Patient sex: F
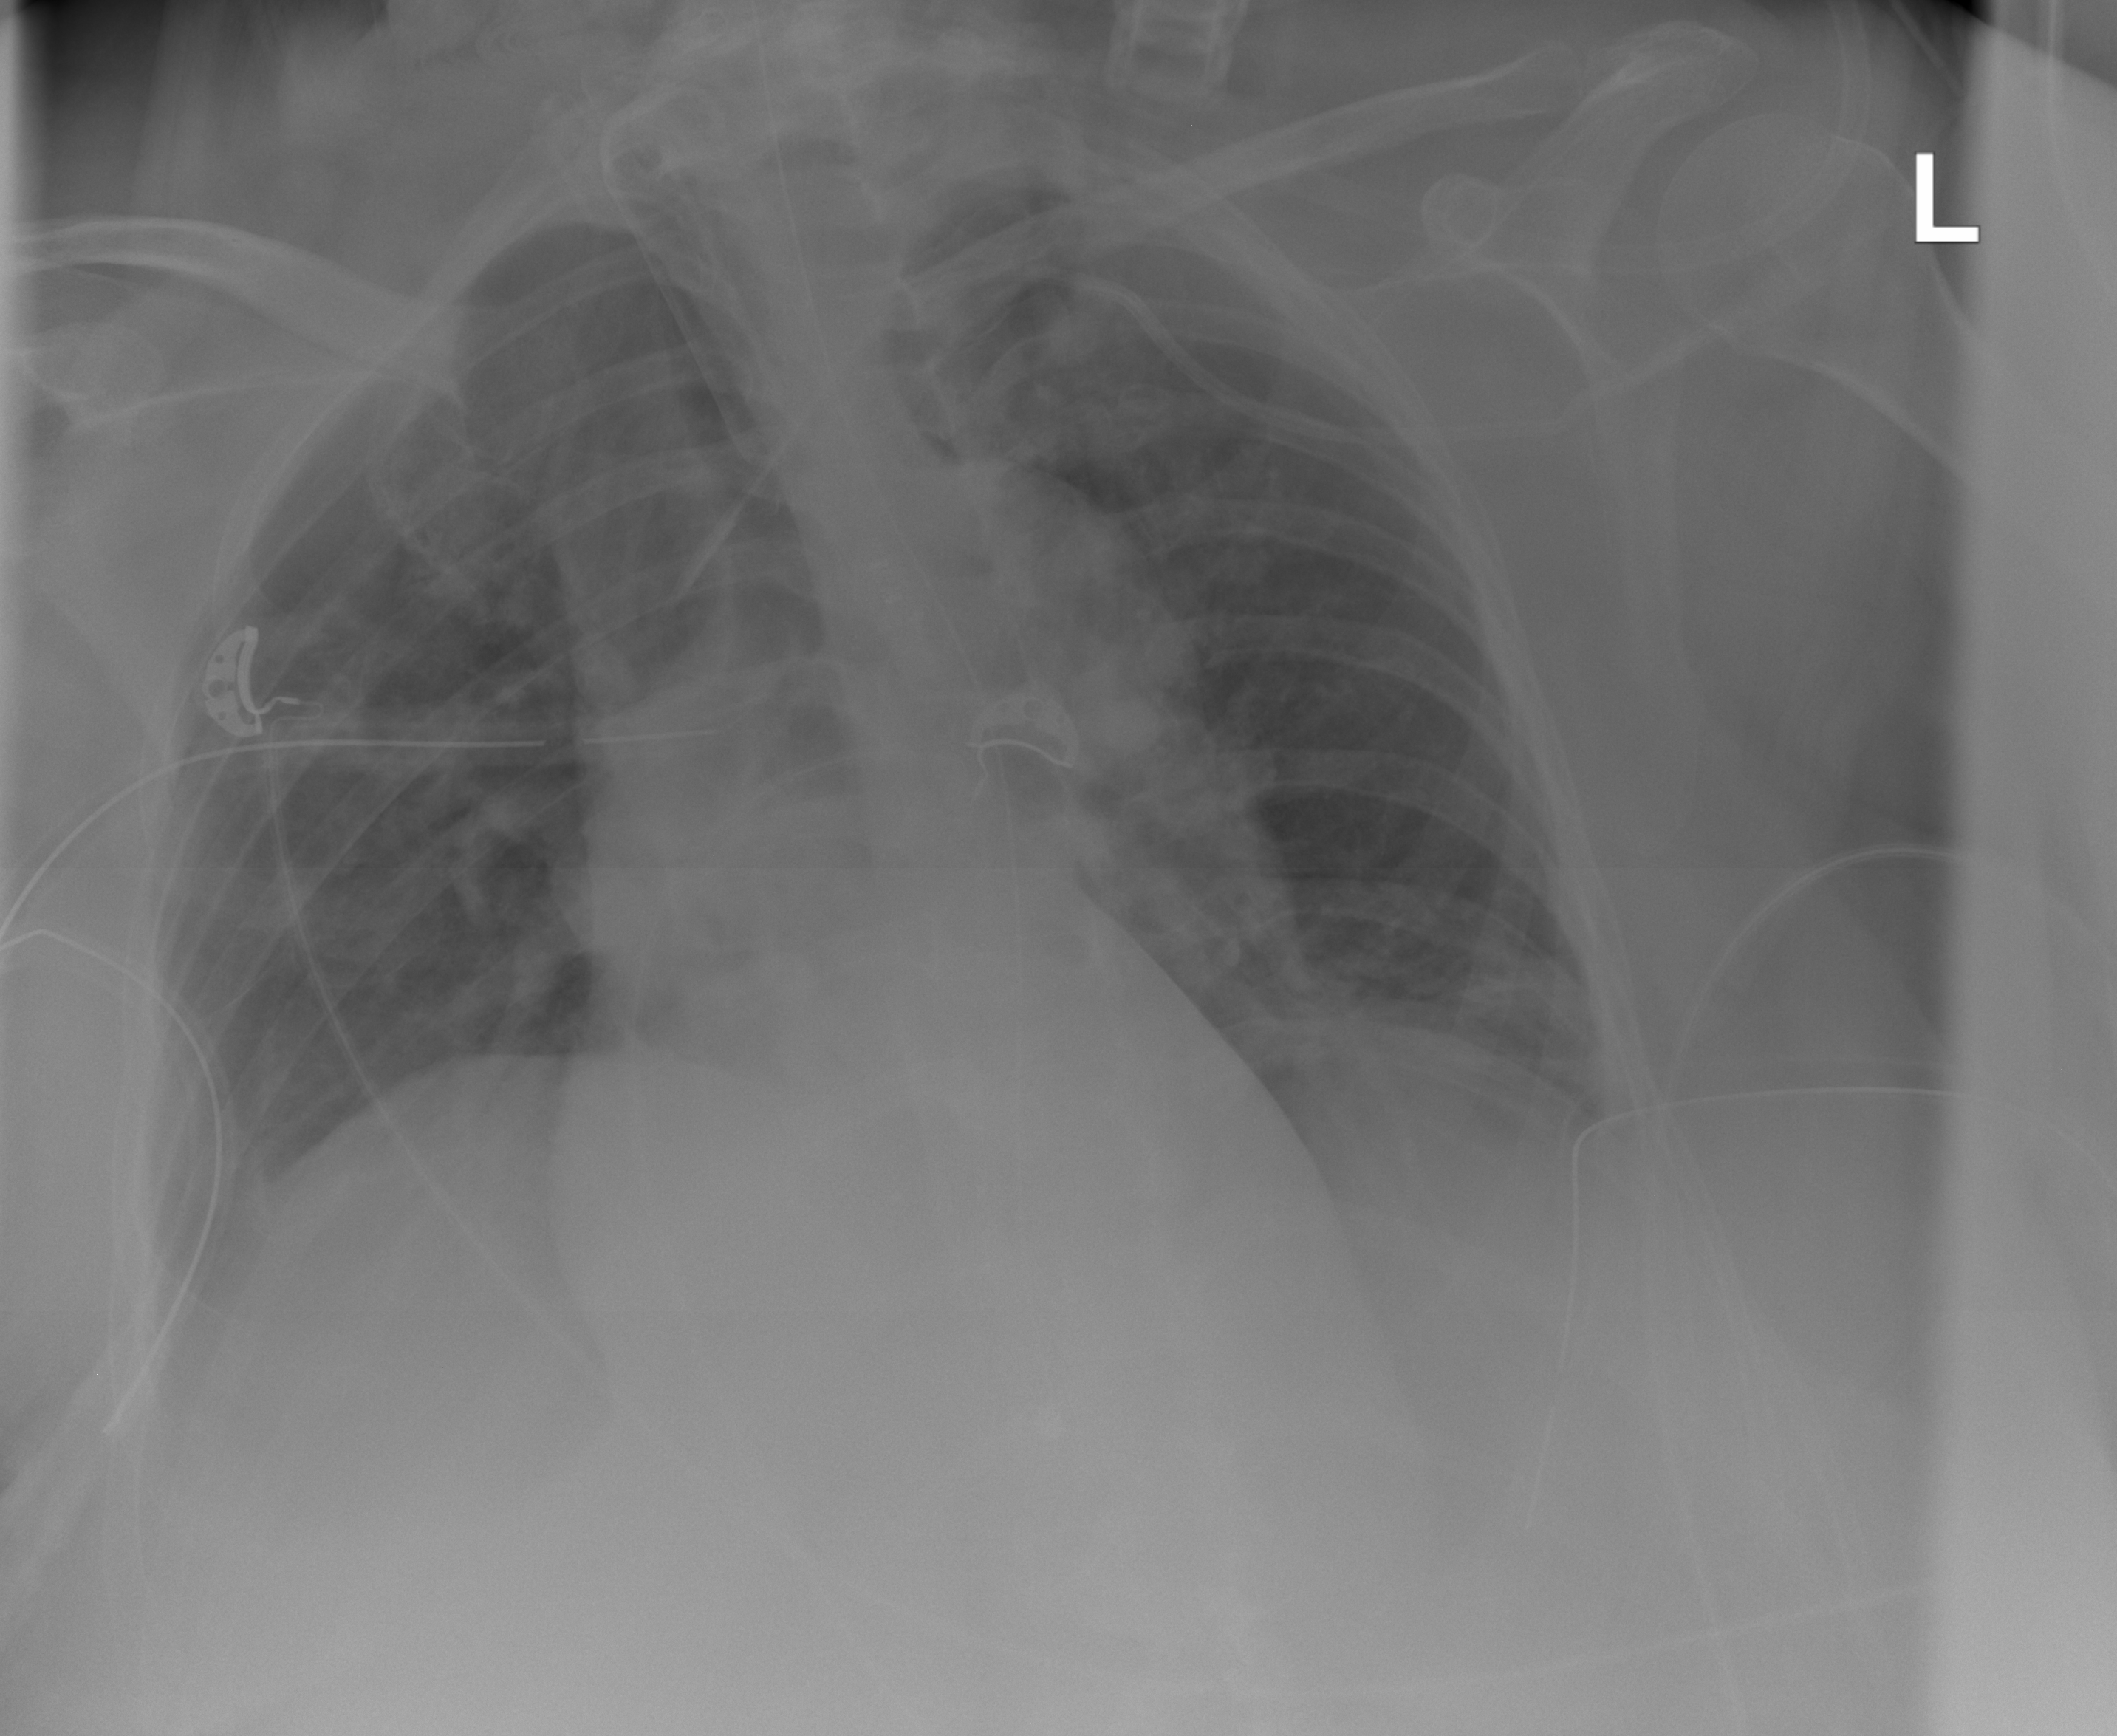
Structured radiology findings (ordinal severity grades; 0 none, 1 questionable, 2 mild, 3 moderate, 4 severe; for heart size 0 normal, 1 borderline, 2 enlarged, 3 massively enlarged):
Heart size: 2
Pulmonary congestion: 1
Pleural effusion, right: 0
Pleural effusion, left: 0
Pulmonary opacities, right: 1
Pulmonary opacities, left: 0
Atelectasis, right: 2
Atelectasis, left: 2